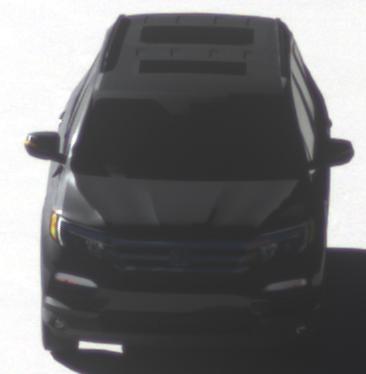
Make: Honda
Model: Pilot
Detailed model: 3
Model produced from: 2015
Model produced until: 2022
Doors: 5
Color: black
Road condition: dry road
Daytime: morning or afternoon
Contrast: high contrast